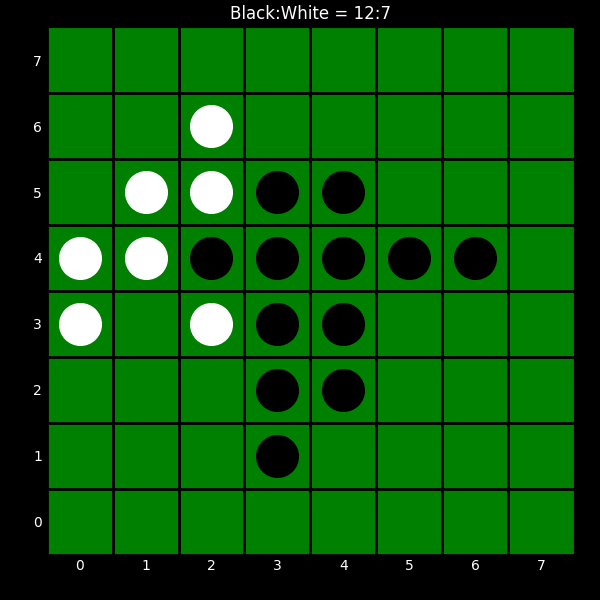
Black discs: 12
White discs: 7